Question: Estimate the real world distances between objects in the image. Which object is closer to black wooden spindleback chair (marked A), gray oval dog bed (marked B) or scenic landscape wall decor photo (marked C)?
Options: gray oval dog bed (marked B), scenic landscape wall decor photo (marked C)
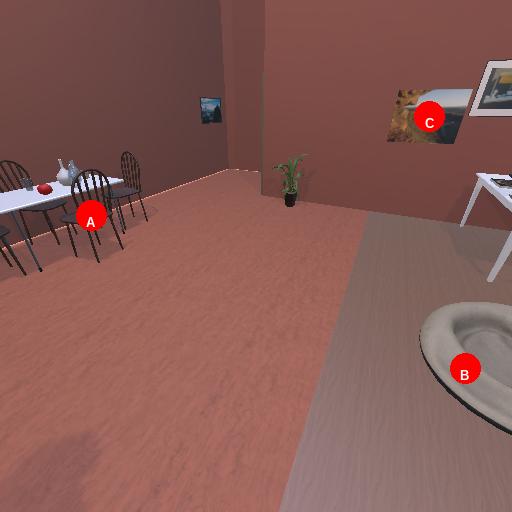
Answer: gray oval dog bed (marked B)